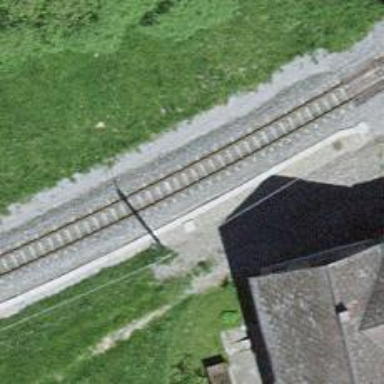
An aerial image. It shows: Narrow-gauge railway with electrified contact line.